Question: I'm trying to so that the does not appear as "" :

I work for an organisation and we have , is the following :
I requested a certificate and they provided me a link to get it into the browser.
Then I exported it (from Firefox) to get the PKCS#12 file that I named .
Then I did the following to :
'''
/* TO KNOW THE ALIAS */
c: estrep>keytool -list -storetype pkcs12 -keystore mystore.p12
Enter keystore password: ********
Keystore type: pkcs12
Keystore provider: SunJSSE
Your keystore contains 1 entry
id de yann39, Oct 24, 2012, keyEntry,
Certificate fingerprint (MD5): D7:E3:83:1D:C1:40:68:72:5F:A8:6F:AC:3A:EA:DD:47
/* CREATE FAKE CLASS FILE AND BUILD A JAR */
c: estrep>echo test > test.class
c: estrep>C:\oracle\dev10gr2\jdkin\jar cf0 test_applet.jar test.class
/* SIGN THE JAR */
c: estrep>C:\oracle\dev10gr2\jdkin\jarsigner -verbose -storetype pkcs12 -keystore mystore.p12 test_applet.jar "id de yann39"
Enter Passphrase for keystore: ********
updating: META-INF/MANIFEST.MF
adding: META-INF/ID_DE_YA.SF
adding: META-INF/ID_DE_YA.RSA
signing: test.class
/* VERIFY THE SIGNATURE */
c: estrep>C:\oracle\dev10gr2\jdkin\jarsigner -verify -verbose -certs test_applet.jar
132 Wed Oct 24 17:49:52 CEST 2012 META-INF/MANIFEST.MF
185 Wed Oct 24 17:49:52 CEST 2012 META-INF/ID_DE_YA.SF
4801 Wed Oct 24 17:49:52 CEST 2012 META-INF/ID_DE_YA.RSA
0 Wed Oct 24 17:48:36 CEST 2012 META-INF/
sm 0 Wed Oct 24 17:47:46 CEST 2012 test.class
X.509, CN=Yann39, CN=794324, CN=myname, OU=Users, OU=Organic Units,
DC=myorg, DC=ch
X.509, CN=ORG Trusted Certification Authority, DC=myorg, DC=ch
X.509, CN=ORG Root CA, DC=myorg, DC=ch
s = signature was verified
m = entry is listed in manifest
k = at least one certificate was found in keystore
i = at least one certificate was found in identity scope
jar verified.
c: estrep>
'''
Then I in my application using the following :
'''
<object id="mytestapplet" width="0" height="0" style="position:absolute" type="application/x-java-applet">
<param name="archive" value="https://myhost.ch/rep/test_applet.jar">
<param name="code" value="test">
<param name="scriptable" value="true">
<param name="mayscript" value="no">
</object>
'''
I read some posts like this one : <URL> and it seems 'smi' when verifying signed file from the jar, not only 'sm' that means the certificate was not found in the keystore.
So , but when running the following command, :
'''
c: estrep>keytool -list -v -storetype pkcs12 -keystore mystore.p12
Enter keystore password: ********
Keystore type: pkcs12
Keystore provider: SunJSSE
Your keystore contains 1 entry
Alias name: id de yann39
Creation date: Oct 24, 2012
Entry type: keyEntry
Certificate chain length: 3
Certificate[1]:
Owner: CN=Yann39, CN=794324, CN=myname, OU=Users, OU=Organic Units,
DC=myorg, DC=ch
Issuer: CN=ORG Trusted Certification Authority, DC=myorg, DC=ch
Serial number: 12d21eb200200000a02b
Valid from: Mon Jun 25 14:16:00 CEST 2011 until: Wed Jun 24 14:16:00 CEST 2013
Certificate fingerprints:
MD5: D7:E3:83:1D:C1:41:78:72:5F:A8:6D:BD:3A:ED:DD:48
SHA1: 24:31:1D:25:02:98:0D:F8:28:6A:F1:0E:E8:BB:04:7E:51:E2:E9:66
Certificate[2]:
Owner: CN=ORG Trusted Certification Authority, DC=myorg, DC=ch
Issuer: CN=ORG Root CA, DC=myorg, DC=ch
Serial number: 601fab4c000000000003
Valid from: Tue Oct 02 11:36:53 CEST 2006 until: Mon Oct 02 11:47:53 CEST 2016
Certificate fingerprints:
MD5: 51:A1:EA:33:21:2C:71:60:A1:6F:F1:22:92:A8:51:8D
SHA1: 66:CD:70:13:27:68:F3:C2:08:F3:BE:5F:BF:D4:17:BD:85:9D:10:65
Certificate[3]:
Owner: CN=ORG Root CA, DC=myorg, DC=ch
Issuer: CN=ORG Root CA, DC=myorg, DC=ch
Serial number: 7dc0d089138d1d804b2e68e21b947412
Valid from: Tue Oct 02 10:55:19 CEST 2006 until: Sat Oct 02 11:01:47 CEST 2026
Certificate fingerprints:
MD5: A2:CE:DC:7D:F5:60:D7:2C:5E:B5:29:74:9D:51:F9:49
SHA1: DA:D8:7F:63:95:90:A2:E4:D4:1D:B9:48:FD:F4:C3:5C:FC:2B:B6:A3
*******************************************
*******************************************
c: estrep>
'''
The chain seems good.
But I get the with an . ?
---
## EDIT 25-OCT-2012
I forgot to say that ("Signature has been verified" and Publisher is "Yann39"), not using Chrome or Firefox.
I tried using a certificate :
'''
keytool -genkey -alias myalias -storetype PKCS12 -keystore mykeystore.p12 -dname "cn=Yann39, ou=UN, o=ORG, st=Geneva, c=CH"
keytool -list -v -storetype pkcs12 -keystore mykeystore.p12
echo test > test.class
C:\oracle\dev10gr2\jdkin\jar cf0 myapplet.jar test.class
C:\oracle\dev10gr2\jdkin\jarsigner -verbose -storetype pkcs12 -keystore mykeystore.p12 myapplet.jar "myalias"
C:\oracle\dev10gr2\jdkin\jarsigner -verify -verbose -certs myapplet.jar
'''
It does not work neither in IE nor in Firefox or Chrome, normal.
I tried to add the 2 trusted certificates from my organisation but :
'''
keytool -import -alias "myalias_root" -file ORGRooTCA.crt -storetype pkcs12 -keystore mykeystore.p12
keytool -import -alias "myalias_auth" -file ORGTrustedCertificationAuthority.crt -storetype pkcs12 -keystore mykeystore.p12
'''
with the error :
'''
keytool error: java.security.KeyStoreException: TrustedCertEntry not supported
'''
I still don't understand why it says that the certificate was not found in the keystore ('sm') when verifying the signature.
---
## EDIT 02-NOV-2012
I finally got a reply from my Certification Authority. As code signing certificates are provided for test only (not officially supported in our organisation), they don't provide any help and they closed my ticket...
The 2 certificates and are trusted in the 3 browsers (IE, Firefox, Chrome). When running my applet I still get the expected result in IE :
- - - <URL>
But not in Firefox and Chrome :
- - - <URL>
Another strange thing is that as you see IE is referencing as "Name" the id of the '<object>' tag used in the HTML (), while Firefox and Chrome are referencing the name of the main class ().
What I think is that it is the same thing about the , IE is looking at the 'CN' RDN () while Firefox and Chrome are looking at the 'O' RDN and cannot find one as it is not defined in my certificate.
If anyone has more information about how browsers check the certificates please share.
Thanks.
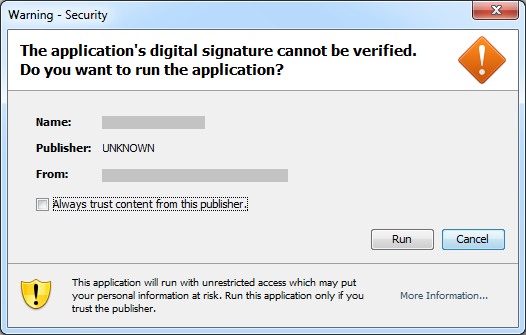
Answer: If you have your own CA and sign applets with certificates issued by that CA, then you obviously need to add that CA's certificate to the list of trusted certificate authorities.
When running inside IE, the Java plugin seems to be able to use the system list of CA, so you just need to add your CA certificate to the system certificate storage (be sure to manually choose the certificate destination as a trusted CA during the import).
When running inside Chrome or Firefox, the Java plugin for some reason does not use system certificate storage, but only its own separate certificate storage. You will get the "insecure" security warning with "UNKNOWN" publisher when running applet in these browsers if the CA's certificate is not present in the Java plugin certificate storage, regardless of whether it is in the "trusted CA" system certificate storage.
To add a certificate to Java plugin storage:
- - - - -
The next time you use Chrome or Firefox to run your applet, you will have a normal "secure" security warning with the option to trust that applet forever.